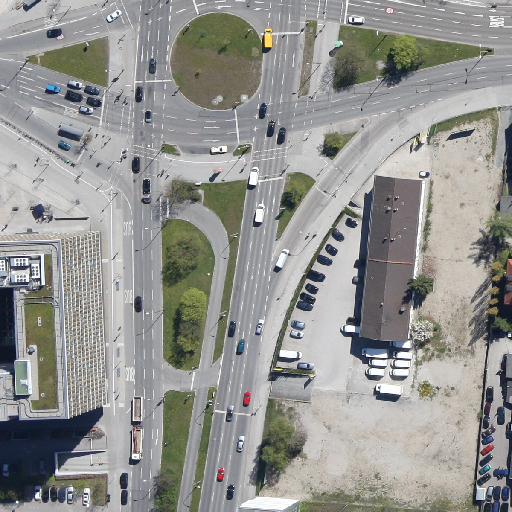
Referring expression: trailer on the road